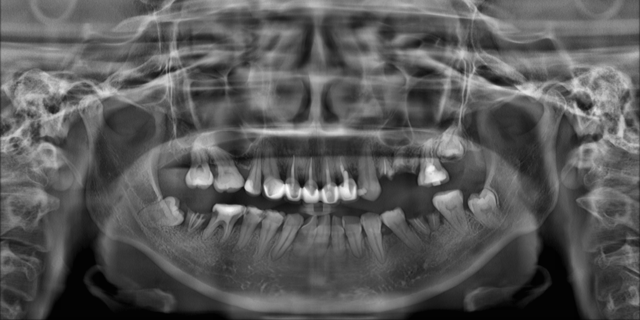
adult